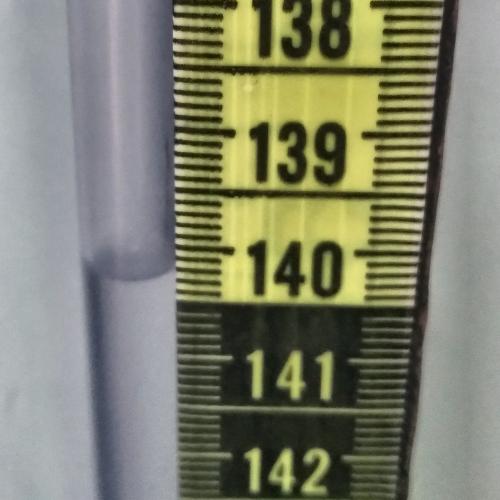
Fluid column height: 140.2 cm